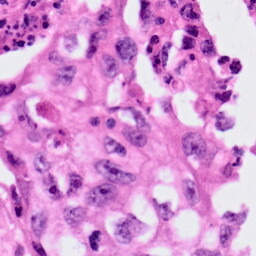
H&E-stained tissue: Lung